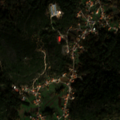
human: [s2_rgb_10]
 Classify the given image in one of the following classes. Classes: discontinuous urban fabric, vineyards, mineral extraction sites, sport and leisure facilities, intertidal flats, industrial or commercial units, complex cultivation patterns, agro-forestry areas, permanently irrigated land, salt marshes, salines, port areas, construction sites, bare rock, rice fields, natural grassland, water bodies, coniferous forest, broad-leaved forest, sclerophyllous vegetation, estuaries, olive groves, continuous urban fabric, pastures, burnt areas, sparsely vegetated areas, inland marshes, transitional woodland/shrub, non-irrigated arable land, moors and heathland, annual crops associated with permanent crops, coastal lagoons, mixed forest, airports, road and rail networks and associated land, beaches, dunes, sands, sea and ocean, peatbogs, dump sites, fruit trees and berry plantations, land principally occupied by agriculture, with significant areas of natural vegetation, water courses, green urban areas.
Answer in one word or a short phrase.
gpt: discontinuous urban fabric, annual crops associated with permanent crops, land principally occupied by agriculture, with significant areas of natural vegetation, mixed forest, sclerophyllous vegetation, transitional woodland/shrub